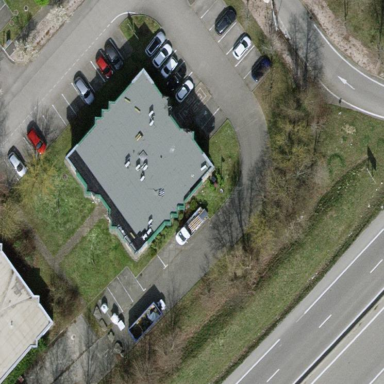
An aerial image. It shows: Office building.